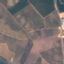
Land use / land cover class: PermanentCrop